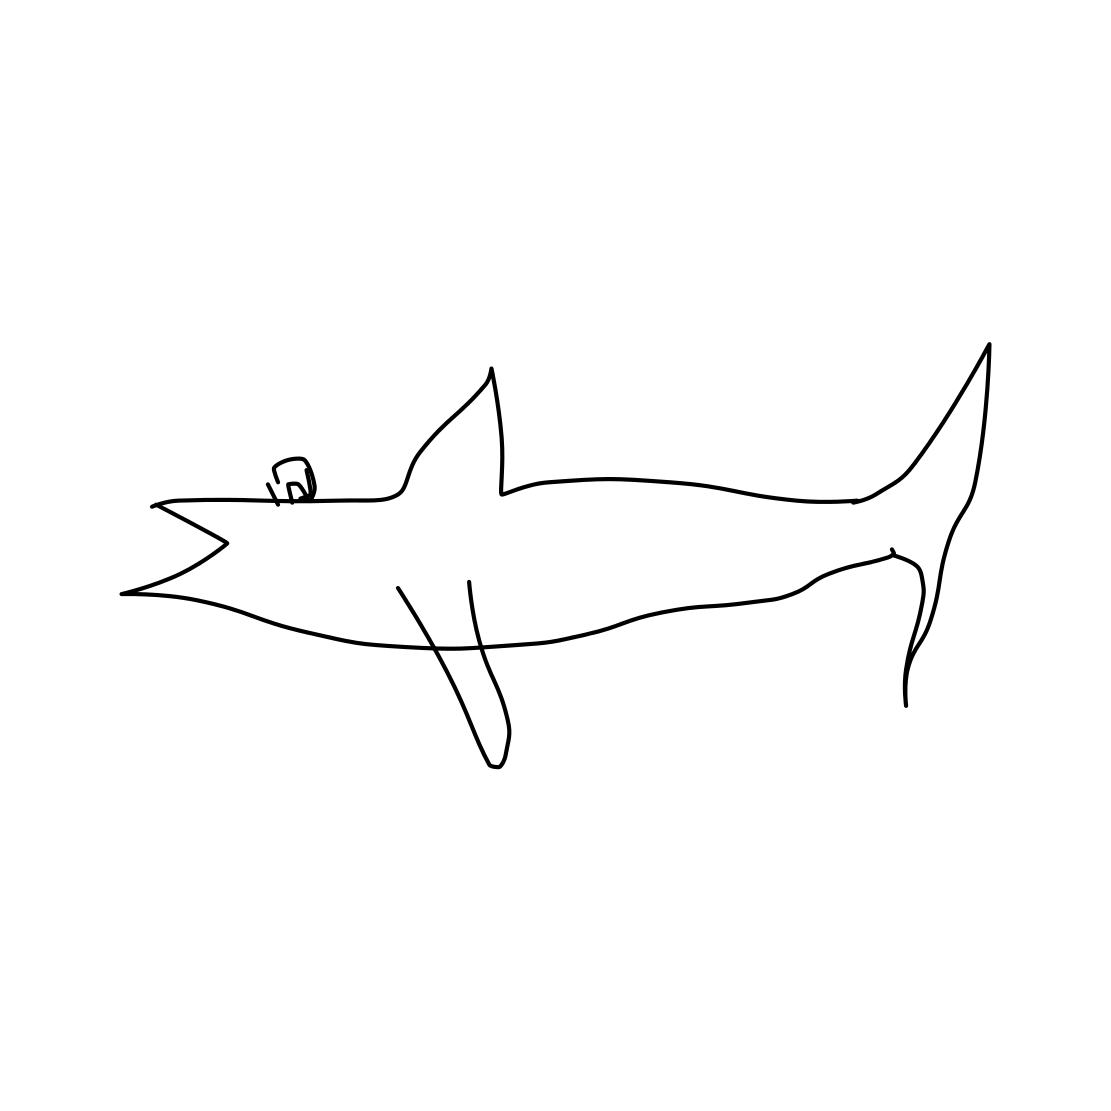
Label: shark